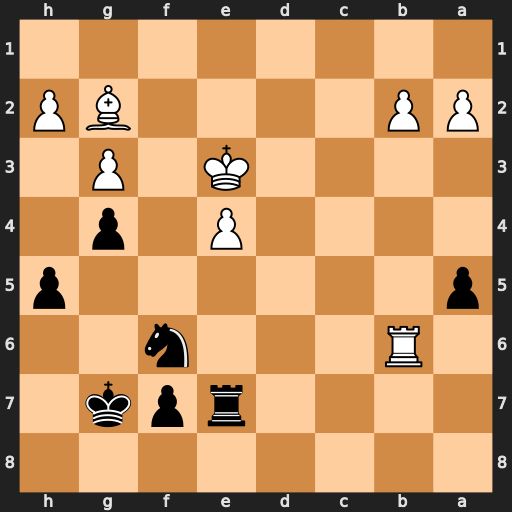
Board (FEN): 8/4rpk1/1R3n2/p6p/4P1p1/4K1P1/PP4BP/8
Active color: b
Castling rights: -
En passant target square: -
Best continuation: Nd5+ Kd3 Nxb6